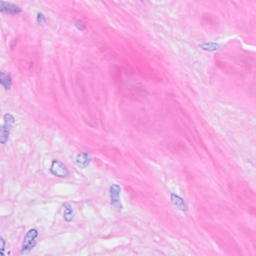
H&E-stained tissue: Breast